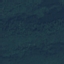
Label: Forest